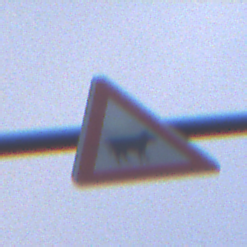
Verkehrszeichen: ViehtriebLinks
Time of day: SunriseSunset
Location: Outdoor (Nature)
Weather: PartlyCloudy
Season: Autumn
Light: Natural